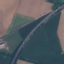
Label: Highway